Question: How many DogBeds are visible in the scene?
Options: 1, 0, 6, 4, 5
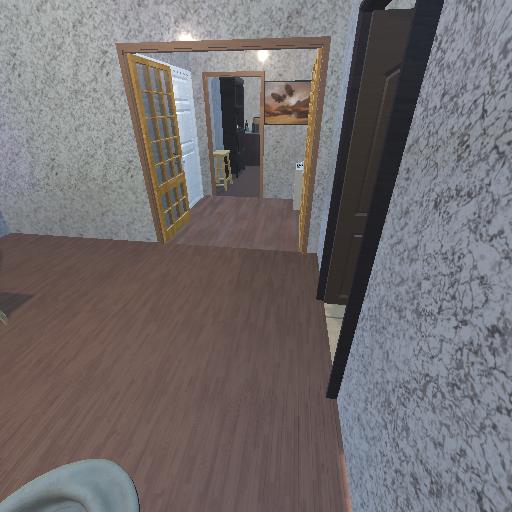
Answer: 1